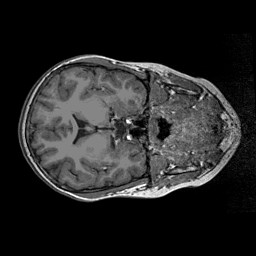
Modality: T1w
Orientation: axial
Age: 12
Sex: male
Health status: ill